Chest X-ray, PA view. Patient: 41 years old, sex M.
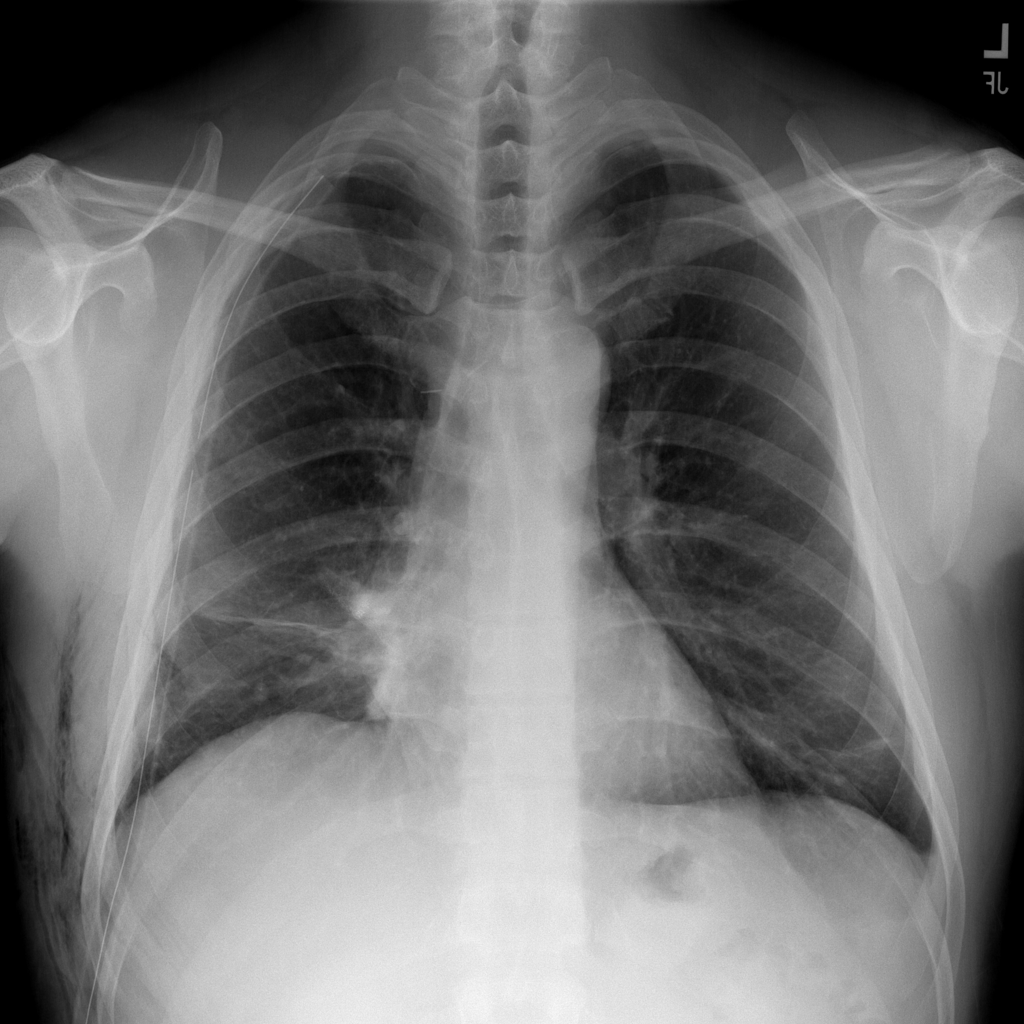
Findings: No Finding